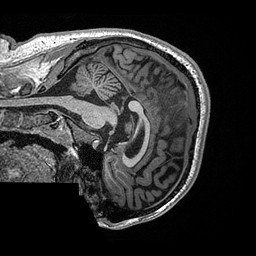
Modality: T1w
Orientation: sagittal
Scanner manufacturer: ge
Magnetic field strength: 3 T
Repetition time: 2.349 s
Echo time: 0.002968 s